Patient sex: M
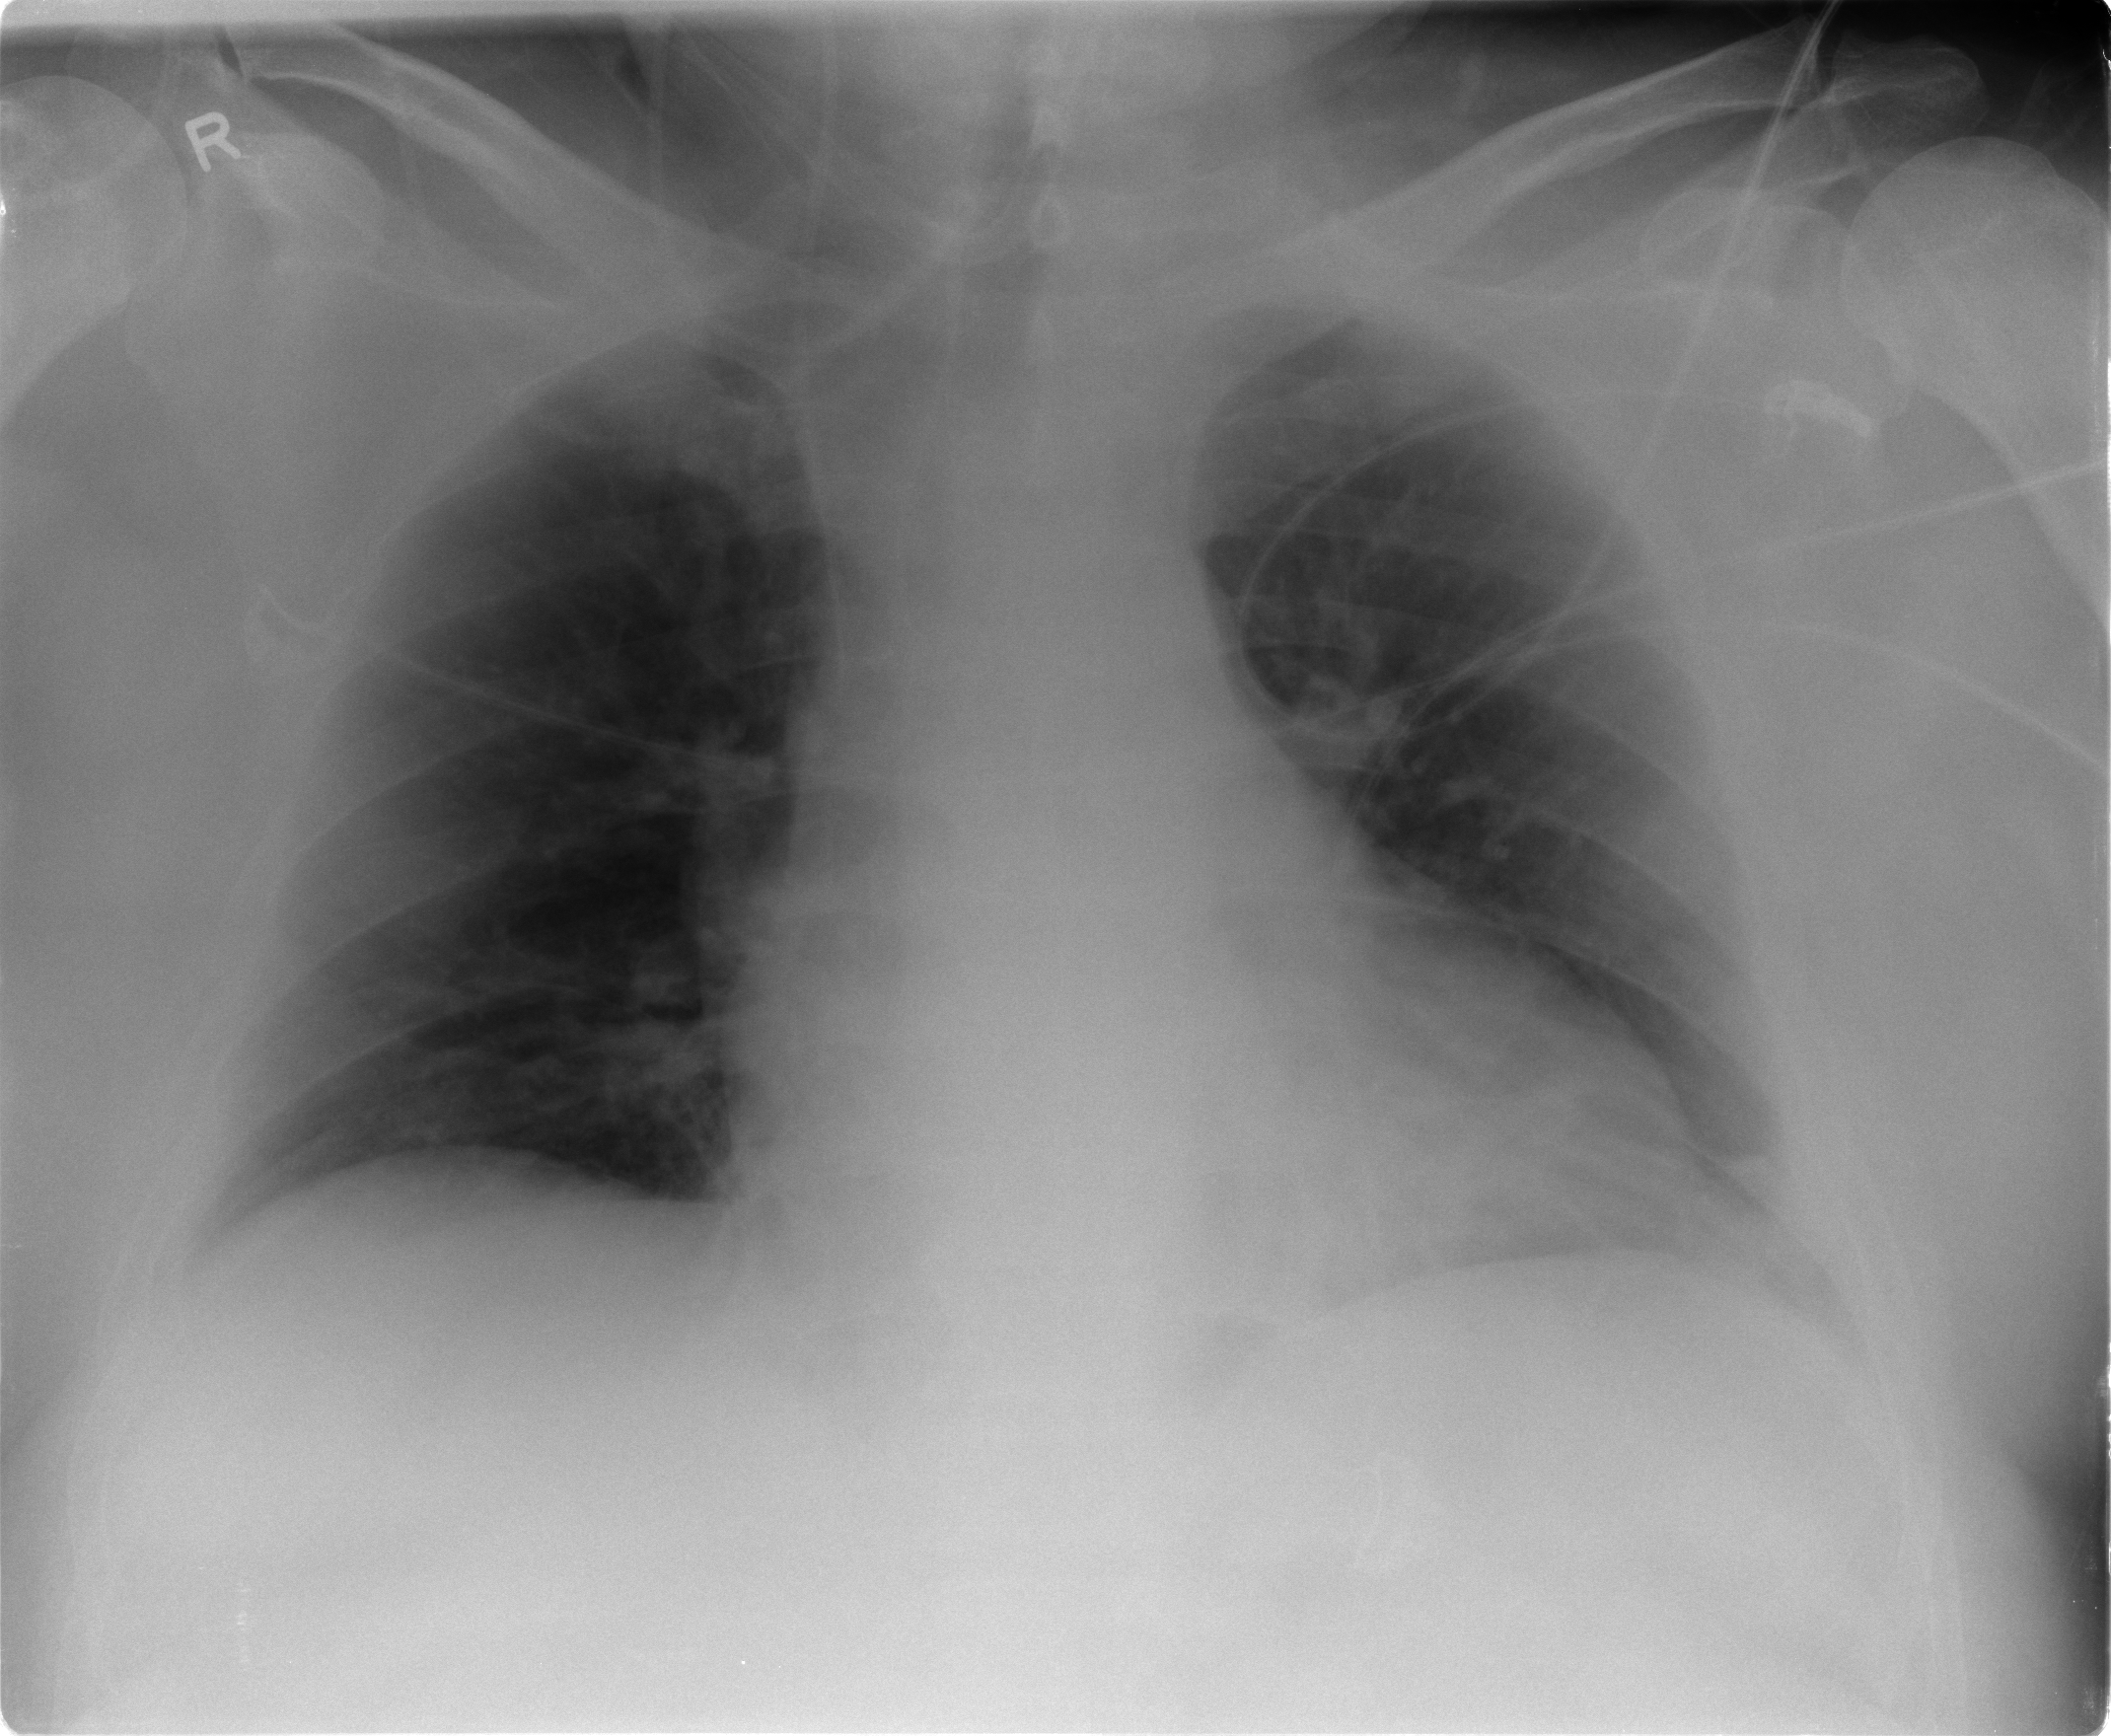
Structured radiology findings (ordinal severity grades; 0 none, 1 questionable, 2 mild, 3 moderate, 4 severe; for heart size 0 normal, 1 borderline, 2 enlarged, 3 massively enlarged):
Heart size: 1
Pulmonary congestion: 2
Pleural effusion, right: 0
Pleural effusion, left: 1
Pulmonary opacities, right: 0
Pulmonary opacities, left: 0
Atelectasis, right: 0
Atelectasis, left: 2